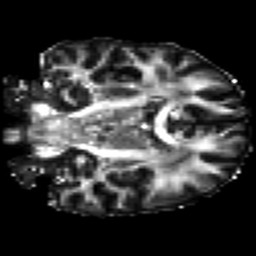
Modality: FA
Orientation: coronal
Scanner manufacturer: siemens
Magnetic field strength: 3 T
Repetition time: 7.8 s
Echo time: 0.09 s